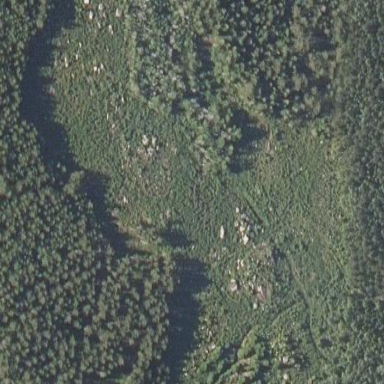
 likely man-made clearing in the landscape."